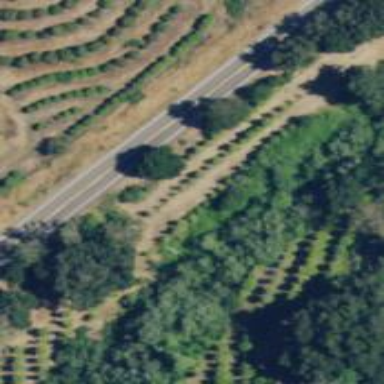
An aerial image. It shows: Orchard.